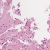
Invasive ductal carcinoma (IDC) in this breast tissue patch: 0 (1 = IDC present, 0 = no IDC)